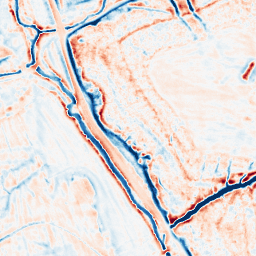
Category: edge_preserving
Decomposition family: bilateral
Decomposition parameters: d: 15
sigma_color: 75
sigma_space: 50
Upsampling method: cubic_mitchell
Upsampling parameters: scale: 8
Upsampling scale: 8